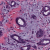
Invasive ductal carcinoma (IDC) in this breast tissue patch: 1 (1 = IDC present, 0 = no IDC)